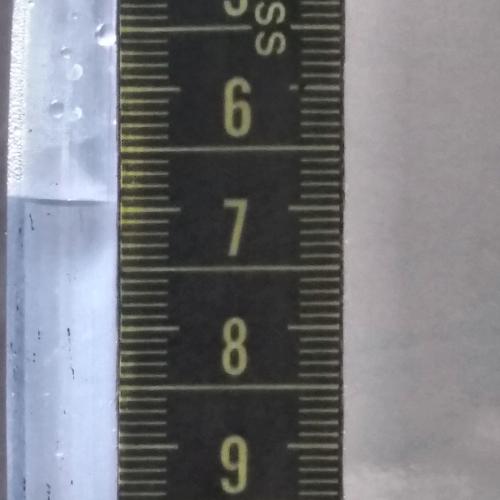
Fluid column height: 6.9 cm